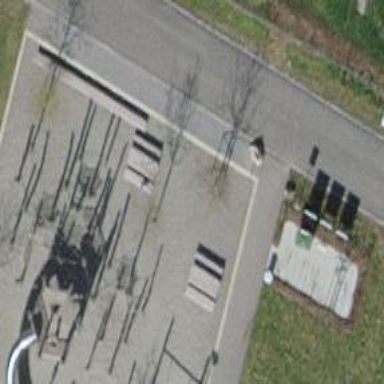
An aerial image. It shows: Picnic table located in leisure land area.